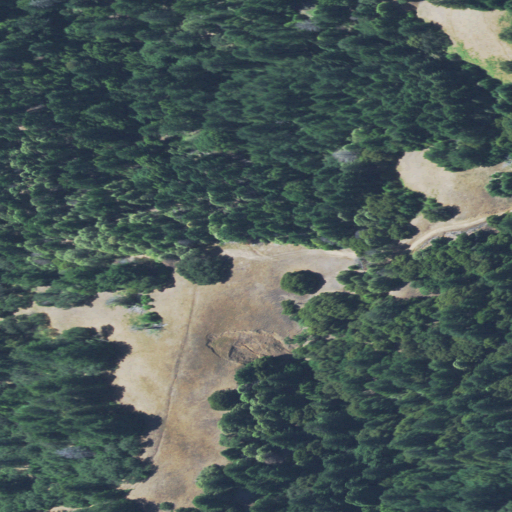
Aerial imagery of ridge(s) in California named Wild Horse Ridge containing evergreen forest, shrub, mixed forest, and grassland